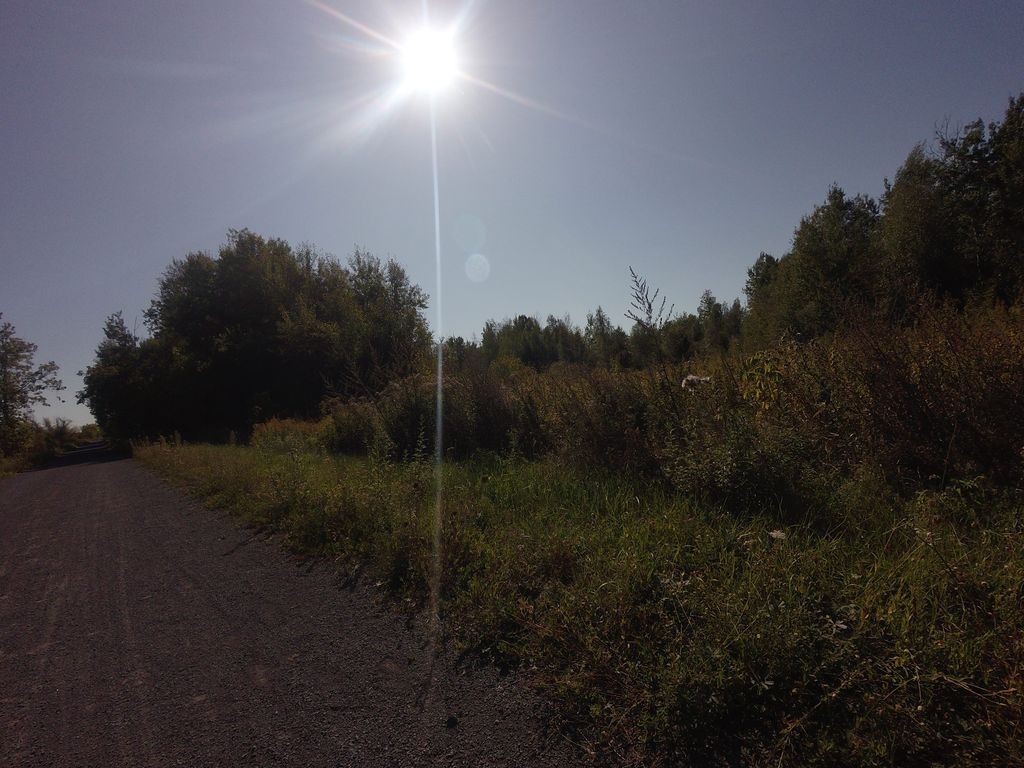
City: ottawa-gatineau